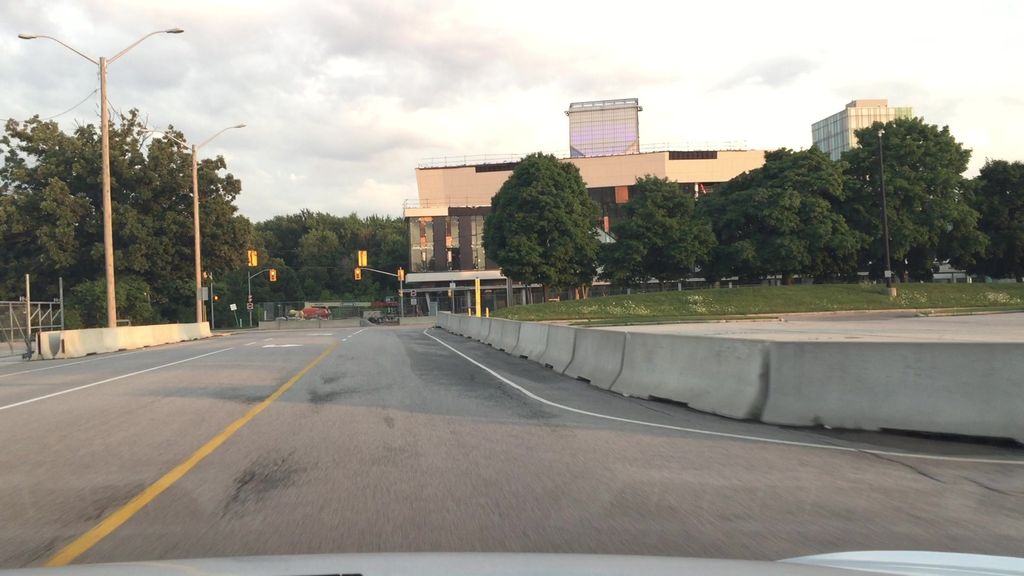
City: toronto